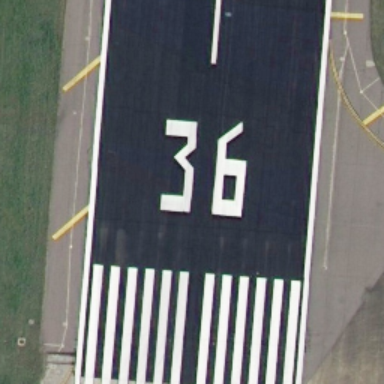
It is a straight runway with some mark lines and a number on it .